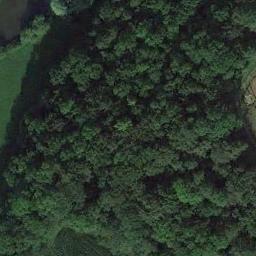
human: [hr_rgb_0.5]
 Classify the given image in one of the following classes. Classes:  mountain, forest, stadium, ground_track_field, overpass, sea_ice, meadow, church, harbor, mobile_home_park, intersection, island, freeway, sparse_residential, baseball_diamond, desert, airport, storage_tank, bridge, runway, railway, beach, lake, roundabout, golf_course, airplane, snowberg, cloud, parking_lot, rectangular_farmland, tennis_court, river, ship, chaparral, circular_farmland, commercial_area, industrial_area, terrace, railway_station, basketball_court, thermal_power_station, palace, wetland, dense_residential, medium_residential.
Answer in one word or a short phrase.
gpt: forest